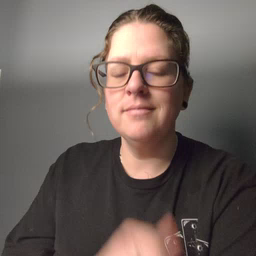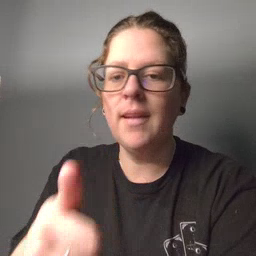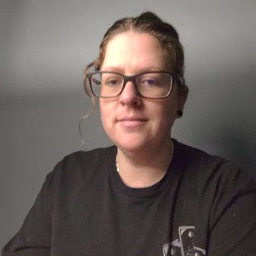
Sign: not